Question: I am getting " org.hibernate.PropertyAccessException" due to null values in my database table. How to handle the exception?
My files are
FetchTest.java
'''
package com.raj.java.hiberanteDemos;
import org.hibernate.Session;
import org.hibernate.SessionFactory;
import org.hibernate.cfg.Configuration;
public class FetchTest {
public static void main(String[] args) {
Configuration cfg=new Configuration().configure("hibernate.cfg.xml");
SessionFactory factory=cfg.buildSessionFactory();
Session session1=factory.openSession();
Employee emp1=(Employee)session1.get(Employee.class,7839);
System.out.println(emp1.getEmpno()+" "+emp1.getEname()+" "+emp1.getSal());
session1.close();
Session session2=factory.openSession();
Employee emp2=(Employee)session2.load(Employee.class,7839);
System.out.println(emp2.getEmpno()+" "+emp2.getEname()+" "+emp2.getSal());
session2.close();
}
}
'''
Employee.java
'''
package com.raj.java.hiberanteDemos;
import java.sql.Date;
class Employee {
private int empno, mgr, deptnumber;
private String ename, job;
private double sal, comm;
private Date hiredate;
public int getEmpno() {
return empno;
}
public void setEmpno(int empno) {
this.empno = empno;
}
public int getMgr() {
return mgr;
}
public void setMgr(int mgr) {
this.mgr = mgr;
}
public int getDeptnumber() {
return deptnumber;
}
public void setDeptnumber(int deptnumber) {
this.deptnumber = deptnumber;
}
public String getJob() {
return job;
}
public void setJob(String job) {
this.job = job;
}
public double getComm() {
return comm;
}
public void setComm(double comm) {
this.comm = comm;
}
public Date getHiredate() {
return hiredate;
}
public void setHiredate(Date hiredate) {
this.hiredate = hiredate;
}
public String getEname() {
return ename;
}
public void setEname(String ename) {
this.ename = ename;
}
public double getSal() {
return sal;
}
public void setSal(double sal) {
this.sal = sal;
}
}
'''
hibernate.cfg.xml
'''
<?xml version='1.0' encoding='UTF-8'?>
<!DOCTYPE hibernate-configuration PUBLIC
"-//Hibernate/Hibernate Configuration DTD 3.0//EN"
"http://hibernate.sourceforge.net/hibernate-configuration-3.0.dtd">
<hibernate-configuration>
<session-factory>
<property name="hbm2ddl.auto">update</property>
<property name="dialect">org.hibernate.dialect.Oracle9Dialect
</property>
<property name="connection.url">someValidurl</property>
<property name="connection.username">username</property>
<property name="connection.password">password</property>
<property name="connection.driver_class">oracle.jdbc.driver.OracleDriver</property>
<property name="hibernate.show_sql">true</property>
<property name="cache.provider_class">org.hibernate.cache.EhCacheProvider</property>
<property name="hibernate.cache.use_second_level_cache">true</property>
<mapping resource="employee.hbm.xml"></mapping>
</session-factory>
</hibernate-configuration>
'''
employee.hbm.xml
'''
<?xml version='1.0' encoding='UTF-8'?>
<!DOCTYPE hibernate-mapping PUBLIC
"-//Hibernate/Hibernate Mapping DTD 3.0//EN"
"http://hibernate.sourceforge.net/hibernate-mapping-3.0.dtd">
<hibernate-mapping>
<!-- <class name="com.javatpoint.mypackage.Employee" table="employee"> <id
name="empid"> <generator class="assigned"></generator> </id> <property name="firstName"></property>
<property name="lastName"></property> </class> -->
<class name="com.raj.java.hiberanteDemos.Employee" table="emp">
<id name="empno" type="int" column="EMPNO">
<generator class="increment" />
</id>
<property name="ename" type="java.lang.String" />
<property name="mgr" type="int" />
<property name="deptnumber" type="int" column="deptno" />
<property name="job" type="java.lang.String" />
<property name="sal" type="double" />
<property name="comm" type="double" />
<property name="hiredate" type="java.sql.Date" />
</class>
</hibernate-mapping>
'''
When I ran this application I am getting below error message.
'''
log4j:WARN No appenders could be found for logger (org.hibernate.cfg.Environment).
log4j:WARN Please initialize the log4j system properly.
Hibernate: select employee0_.EMPNO as EMPNO0_0_, employee0_.ename as ename0_0_, employee0_.mgr as mgr0_0_, employee0_.deptno as deptno0_0_, employee0_.job as job0_0_, employee0_.sal as sal0_0_, employee0_.comm as comm0_0_, employee0_.hiredate as hiredate0_0_ from emp employee0_ where employee0_.EMPNO=?
Exception in thread "main" org.hibernate.PropertyAccessException: exception setting property value with CGLIB (set hibernate.cglib.use_reflection_optimizer=false for more info) setter of com.raj.java.hiberanteDemos.Employee.setMgr
at org.hibernate.tuple.PojoEntityTuplizer.setPropertyValuesWithOptimizer(PojoEntityTuplizer.java:215)
at org.hibernate.tuple.PojoEntityTuplizer.setPropertyValues(PojoEntityTuplizer.java:185)
at org.hibernate.persister.entity.AbstractEntityPersister.setPropertyValues(AbstractEntityPersister.java:3232)
at org.hibernate.engine.TwoPhaseLoad.initializeEntity(TwoPhaseLoad.java:129)
at org.hibernate.loader.Loader.initializeEntitiesAndCollections(Loader.java:842)
at org.hibernate.loader.Loader.doQuery(Loader.java:717)
at org.hibernate.loader.Loader.doQueryAndInitializeNonLazyCollections(Loader.java:224)
at org.hibernate.loader.Loader.loadEntity(Loader.java:1785)
at org.hibernate.loader.entity.AbstractEntityLoader.load(AbstractEntityLoader.java:47)
at org.hibernate.loader.entity.AbstractEntityLoader.load(AbstractEntityLoader.java:41)
at org.hibernate.persister.entity.AbstractEntityPersister.load(AbstractEntityPersister.java:2730)
at org.hibernate.event.def.DefaultLoadEventListener.loadFromDatasource(DefaultLoadEventListener.java:365)
at org.hibernate.event.def.DefaultLoadEventListener.doLoad(DefaultLoadEventListener.java:346)
at org.hibernate.event.def.DefaultLoadEventListener.load(DefaultLoadEventListener.java:123)
at org.hibernate.event.def.DefaultLoadEventListener.proxyOrLoad(DefaultLoadEventListener.java:177)
at org.hibernate.event.def.DefaultLoadEventListener.onLoad(DefaultLoadEventListener.java:87)
at org.hibernate.impl.SessionImpl.fireLoad(SessionImpl.java:862)
at org.hibernate.impl.SessionImpl.get(SessionImpl.java:799)
at org.hibernate.impl.SessionImpl.get(SessionImpl.java:792)
at com.raj.java.hiberanteDemos.FetchTest.main(FetchTest.java:13)
Caused by: net.sf.cglib.beans.BulkBeanException
at com.raj.java.hiberanteDemos.Employee$$BulkBeanByCGLIB$$142cfd75.setPropertyValues(<generated>)
at org.hibernate.tuple.PojoEntityTuplizer.setPropertyValuesWithOptimizer(PojoEntityTuplizer.java:212)
... 19 more
Caused by: java.lang.NullPointerException
... 21 more
'''
my emp table data

when I update all the null values with 0 or some other values its working fine.
Please help me in solving the error without updating null values in database table.
Thanks in Advance,
Raj
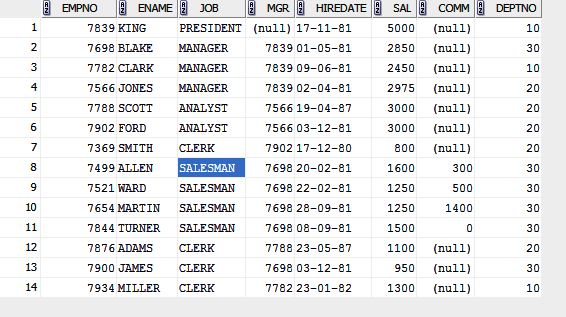
Answer: I would personally recommend to actually "clean" the database values, maybe setting the column not nullable.
But if this can't be done, what you can do is modify your setters, so that it checks for 'null':
'''
public void setComm(Double comm) {
if(null != comm){
this.comm = comm;
}else{
this.comm = 0;
}
}
'''
hope this helps